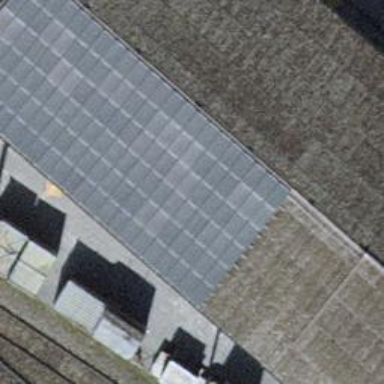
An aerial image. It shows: Solar power generator using photovoltaic panels.